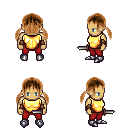
a pixel art fantasy rpg character, male body template, human, tanned skin, gold chest armor, red pants, brown twin-tailed hairstyle, cloth bracers, metal boots, dagger, four views (front, back, left, right), 2x2 character sprite sheet, small pixel art, hard edges, no anti-aliasing